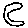
Label: moon